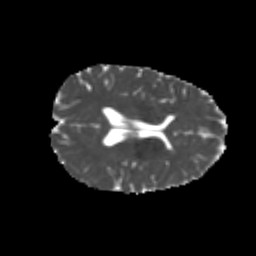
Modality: MD
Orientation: axial
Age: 23
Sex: female
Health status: healthy
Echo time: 0.074 s